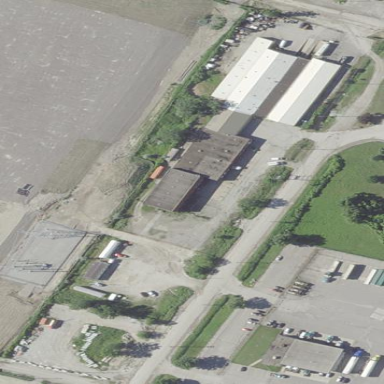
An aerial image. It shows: Industrial area.